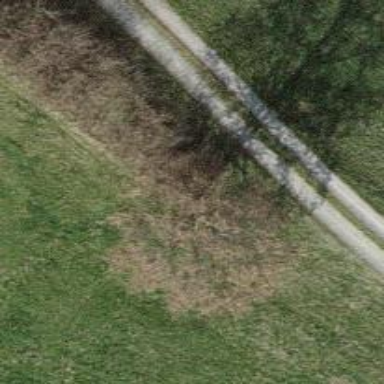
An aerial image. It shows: Single tag "natural: tree."